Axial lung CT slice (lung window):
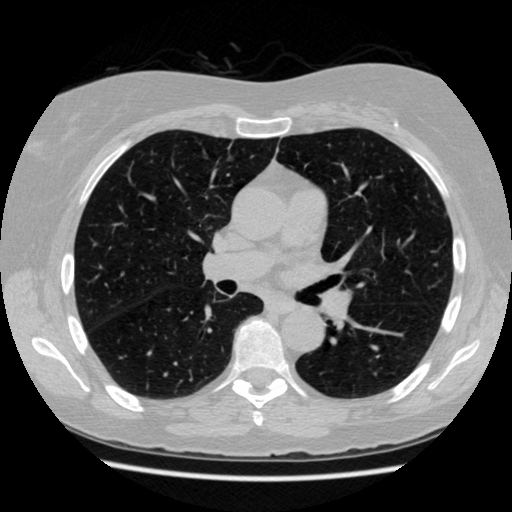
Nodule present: no